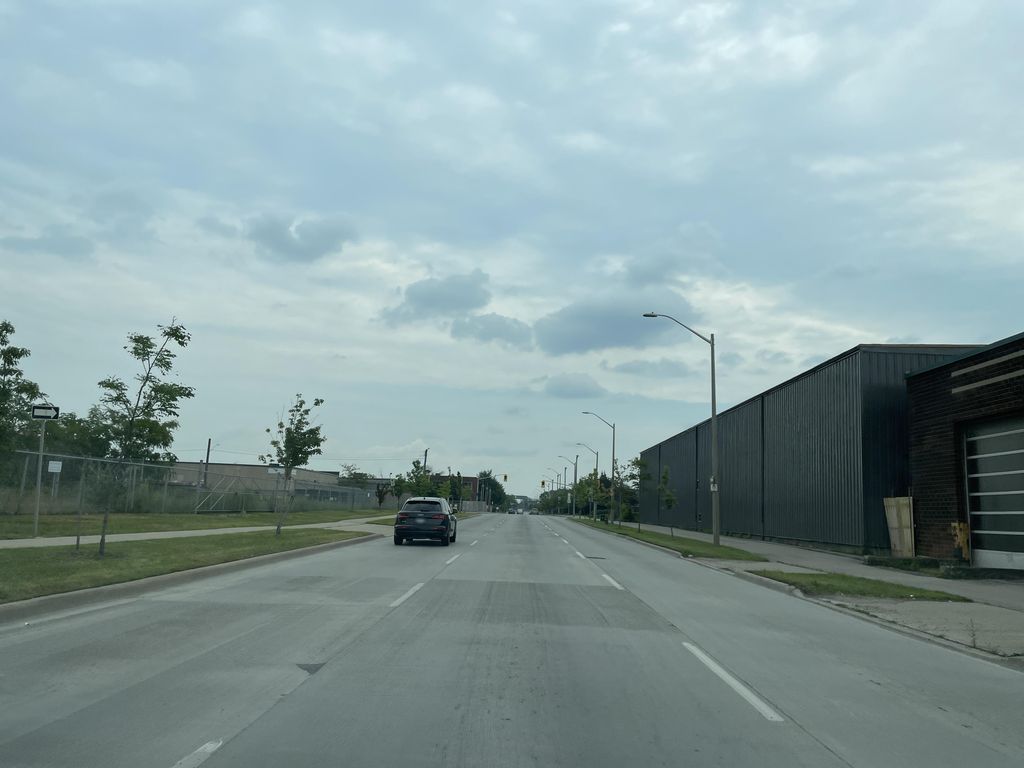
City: hamilton